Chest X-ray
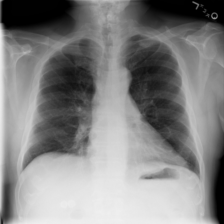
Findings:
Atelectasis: negative
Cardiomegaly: negative
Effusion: negative
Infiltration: negative
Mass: positive
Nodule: negative
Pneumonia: negative
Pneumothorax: negative
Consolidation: negative
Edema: negative
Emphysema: negative
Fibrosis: negative
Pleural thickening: negative
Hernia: negative